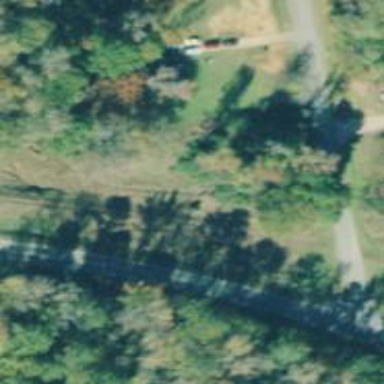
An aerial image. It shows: Abandoned railway.